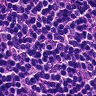
Metastatic tissue present: no